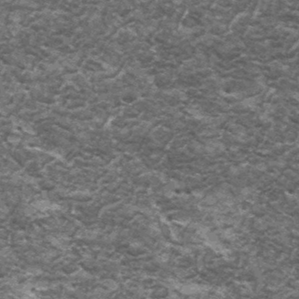
Label: frost